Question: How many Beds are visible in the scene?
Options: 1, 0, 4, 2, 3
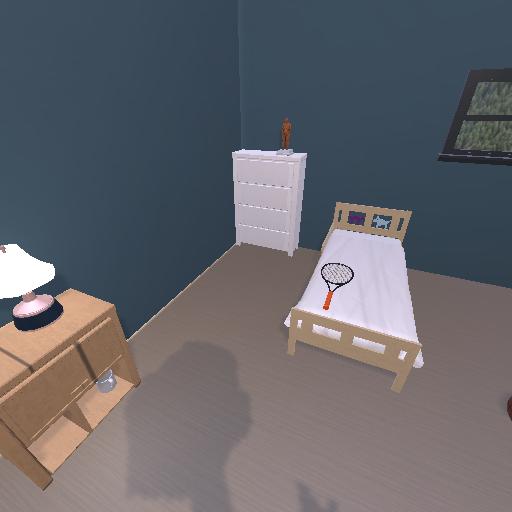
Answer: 1